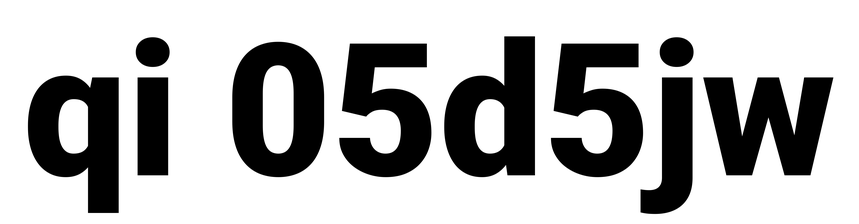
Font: Roboto_Black